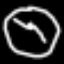
Label: clock